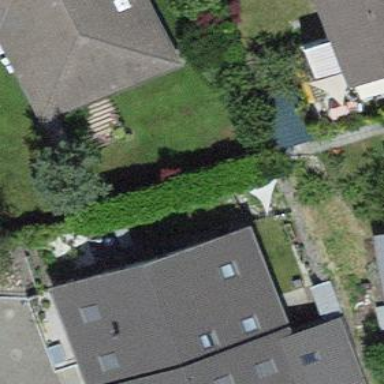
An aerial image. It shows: Semidetached house.